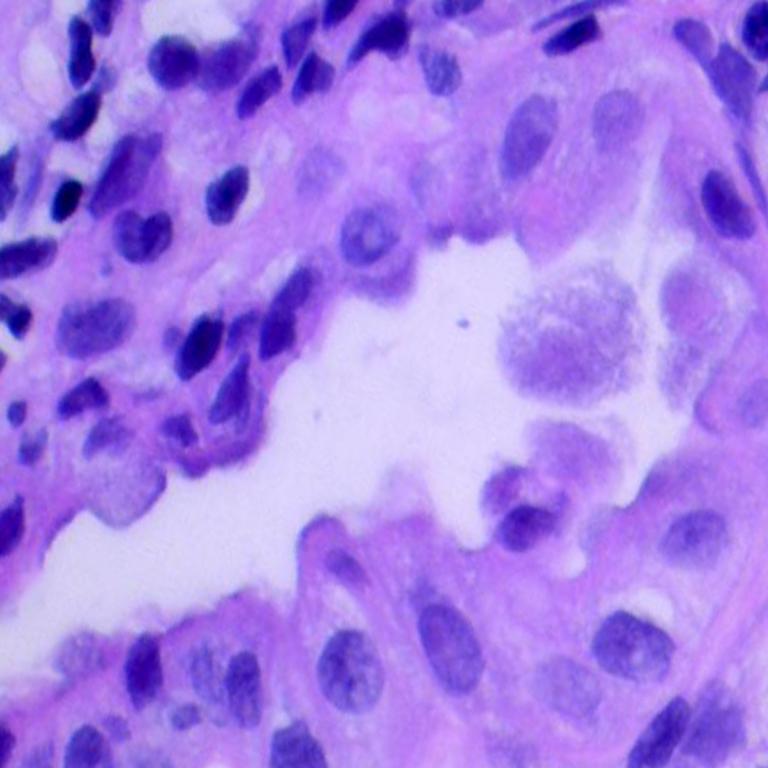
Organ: lung
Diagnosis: adenocarcinomas